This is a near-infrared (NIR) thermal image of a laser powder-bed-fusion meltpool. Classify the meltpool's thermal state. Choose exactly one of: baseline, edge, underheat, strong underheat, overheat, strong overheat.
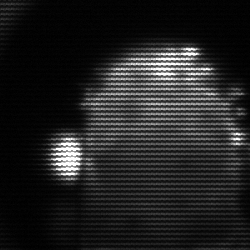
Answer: baseline